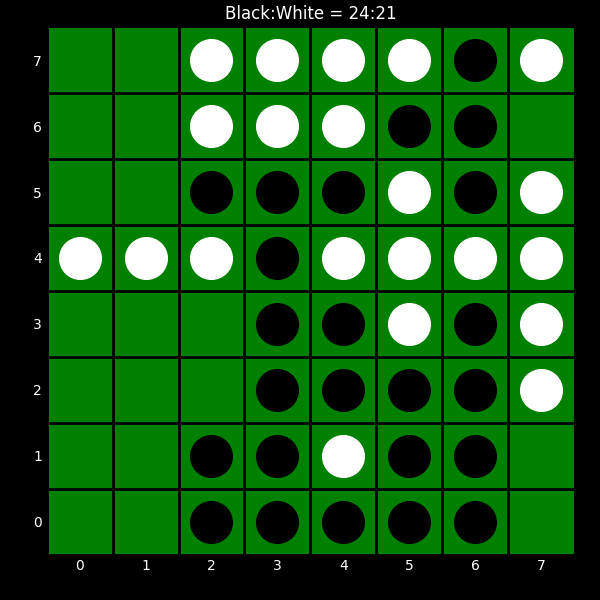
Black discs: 24
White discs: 21